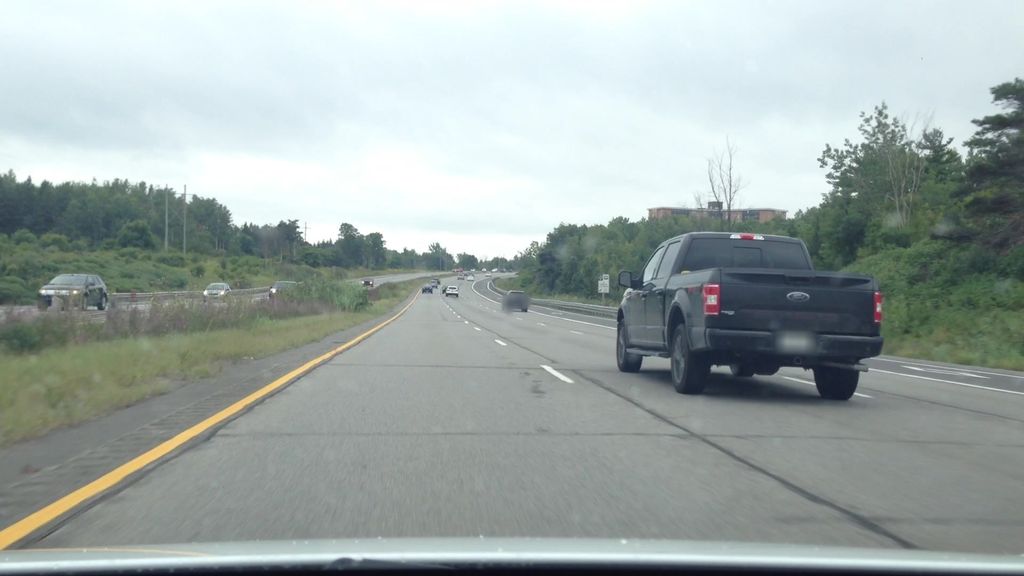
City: ottawa-gatineau